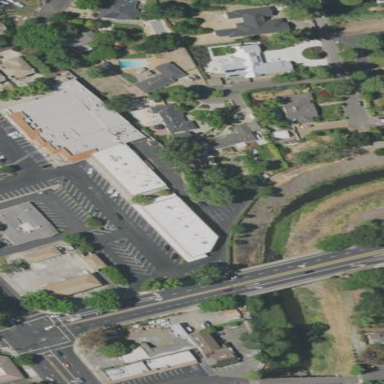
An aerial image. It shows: Retail building.